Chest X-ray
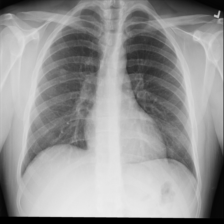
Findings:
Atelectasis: negative
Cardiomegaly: negative
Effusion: negative
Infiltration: positive
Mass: negative
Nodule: positive
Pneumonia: negative
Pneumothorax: negative
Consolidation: negative
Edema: negative
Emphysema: negative
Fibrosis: negative
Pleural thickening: negative
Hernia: negative